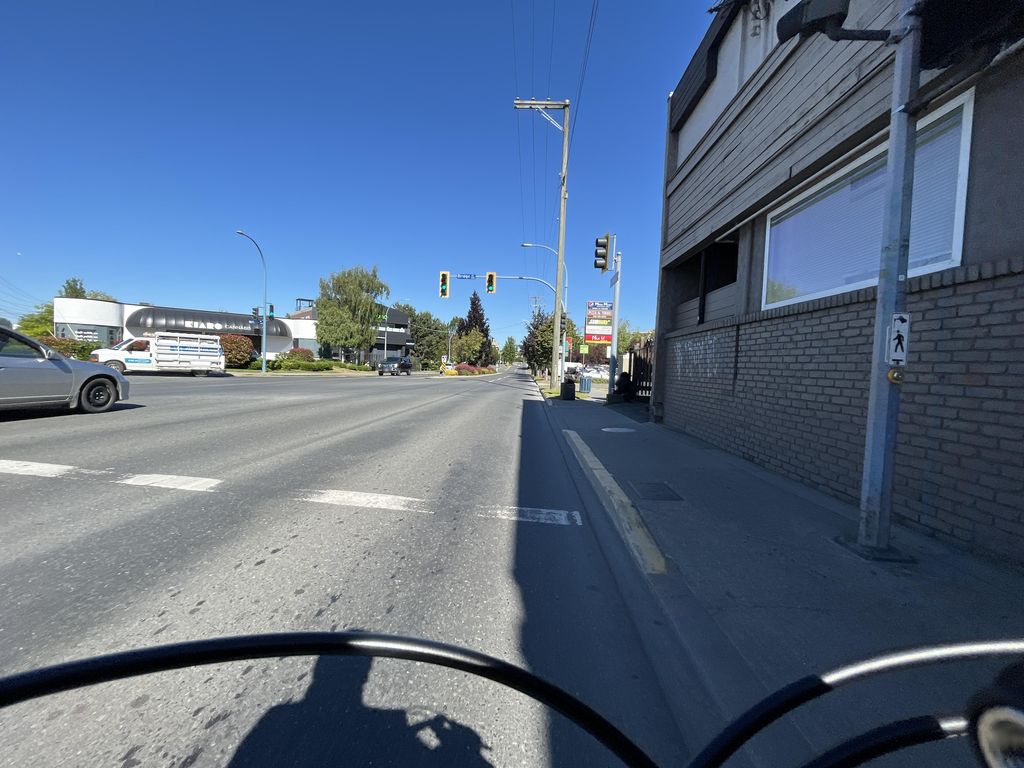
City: victoria